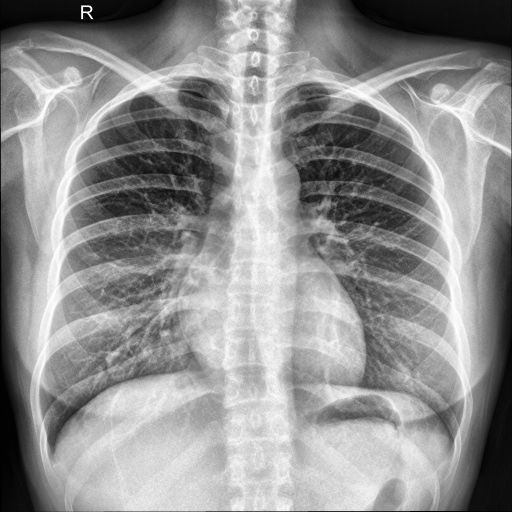
Finding: NORMAL